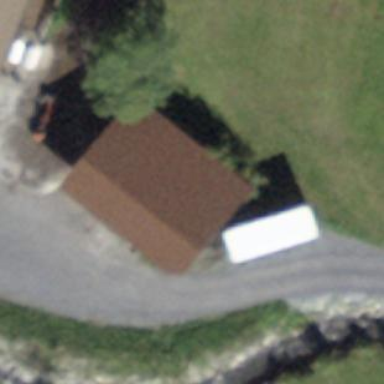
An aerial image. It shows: Barn.